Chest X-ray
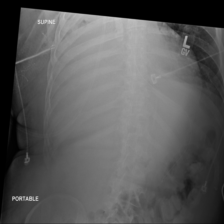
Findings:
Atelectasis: negative
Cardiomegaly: negative
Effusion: negative
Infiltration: negative
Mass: negative
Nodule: negative
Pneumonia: negative
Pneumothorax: negative
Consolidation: negative
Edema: negative
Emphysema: negative
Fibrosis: negative
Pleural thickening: negative
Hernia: negative